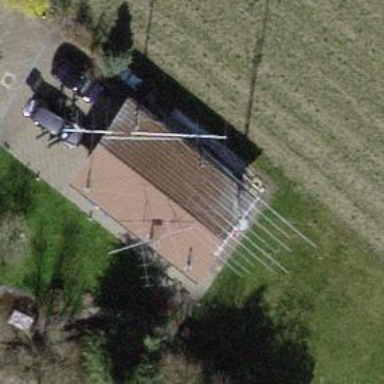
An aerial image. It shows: Antenna made by man.